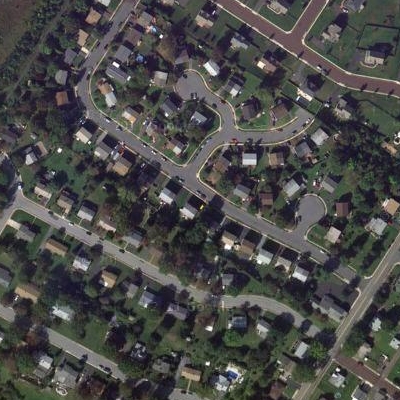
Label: Resident